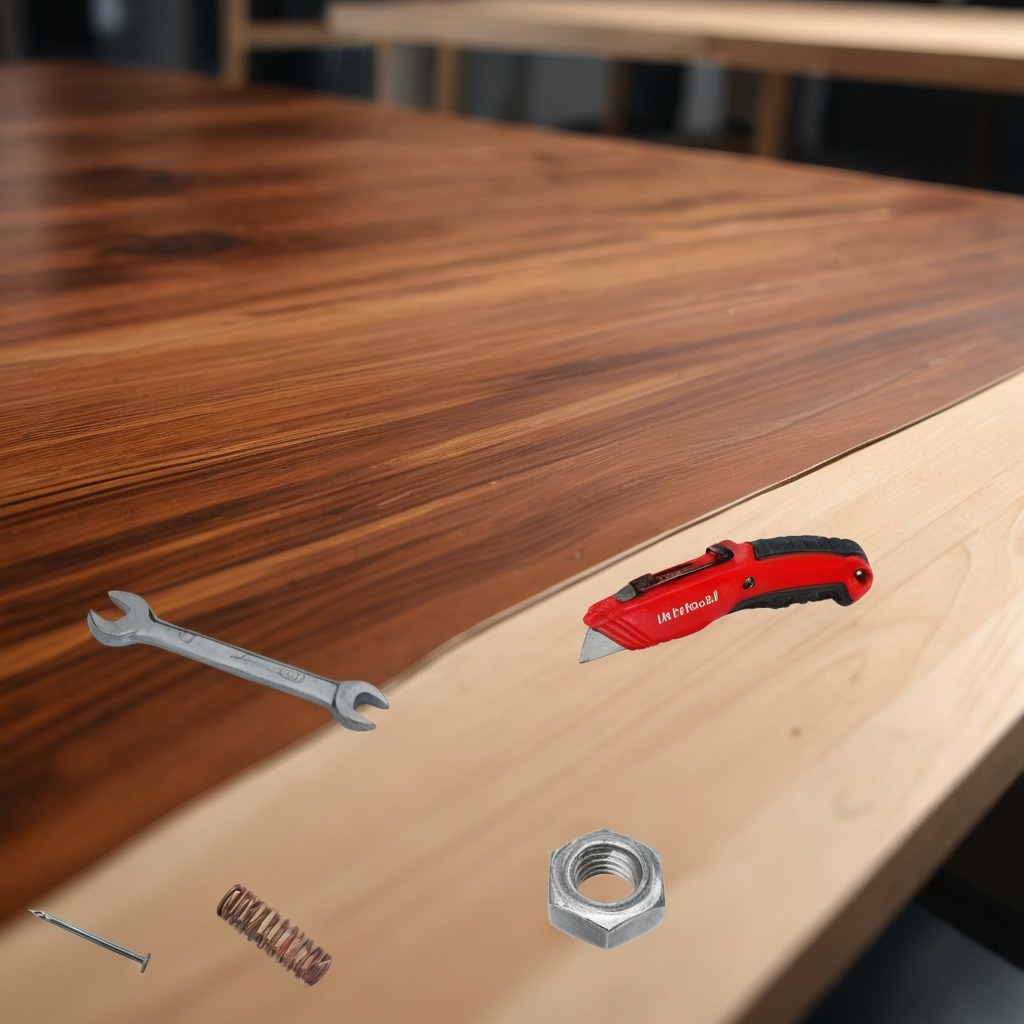
A utility knife, an iron nail, a coiled metal spring, a metal nut, and a wrench are lying on the wooden table.